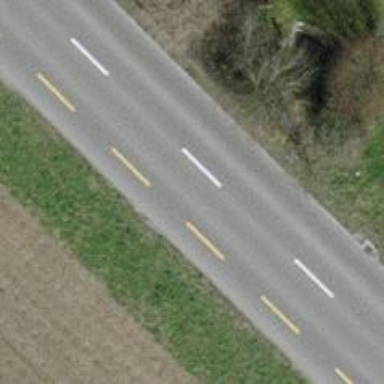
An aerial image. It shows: Tertiary road with asphalt surface. The road has cycle lane on the left side.